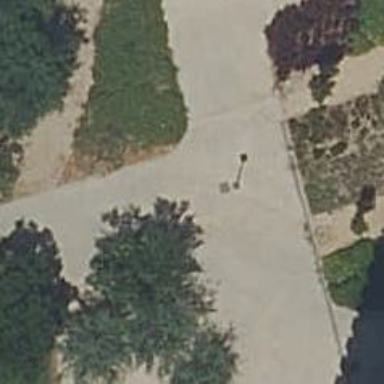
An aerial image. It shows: Pedestrian road with concrete surface.